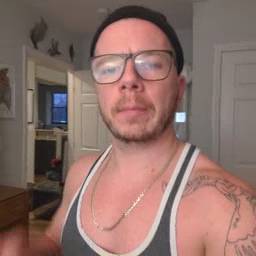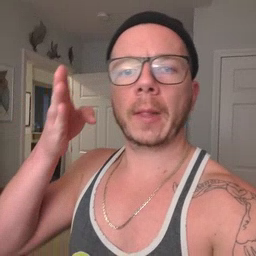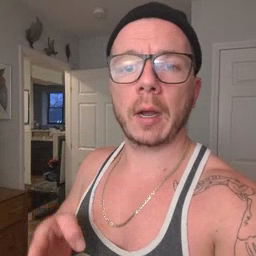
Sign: beside